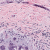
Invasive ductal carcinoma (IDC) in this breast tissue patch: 0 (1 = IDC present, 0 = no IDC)